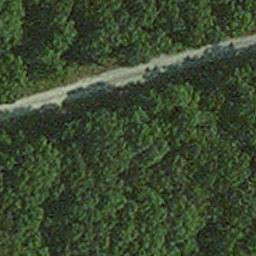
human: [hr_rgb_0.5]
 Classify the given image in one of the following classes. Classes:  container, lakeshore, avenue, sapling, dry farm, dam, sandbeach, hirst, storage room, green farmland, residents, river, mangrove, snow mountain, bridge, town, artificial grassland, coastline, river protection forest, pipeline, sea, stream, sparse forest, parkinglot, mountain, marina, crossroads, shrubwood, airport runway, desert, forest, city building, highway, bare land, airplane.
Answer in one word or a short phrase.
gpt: avenue